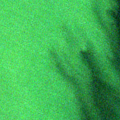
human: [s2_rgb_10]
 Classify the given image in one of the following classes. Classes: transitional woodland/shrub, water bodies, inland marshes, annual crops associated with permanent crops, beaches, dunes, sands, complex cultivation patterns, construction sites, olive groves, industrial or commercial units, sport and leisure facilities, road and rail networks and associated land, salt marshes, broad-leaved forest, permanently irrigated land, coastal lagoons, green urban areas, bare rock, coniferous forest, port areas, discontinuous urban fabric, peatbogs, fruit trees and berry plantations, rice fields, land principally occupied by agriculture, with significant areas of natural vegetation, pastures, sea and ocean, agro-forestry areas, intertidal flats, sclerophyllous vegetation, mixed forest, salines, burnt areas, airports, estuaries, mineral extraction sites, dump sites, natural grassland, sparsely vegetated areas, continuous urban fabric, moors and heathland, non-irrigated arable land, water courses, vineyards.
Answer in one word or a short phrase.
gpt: coastal lagoons